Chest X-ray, PA view. Patient: 39 years old, sex F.
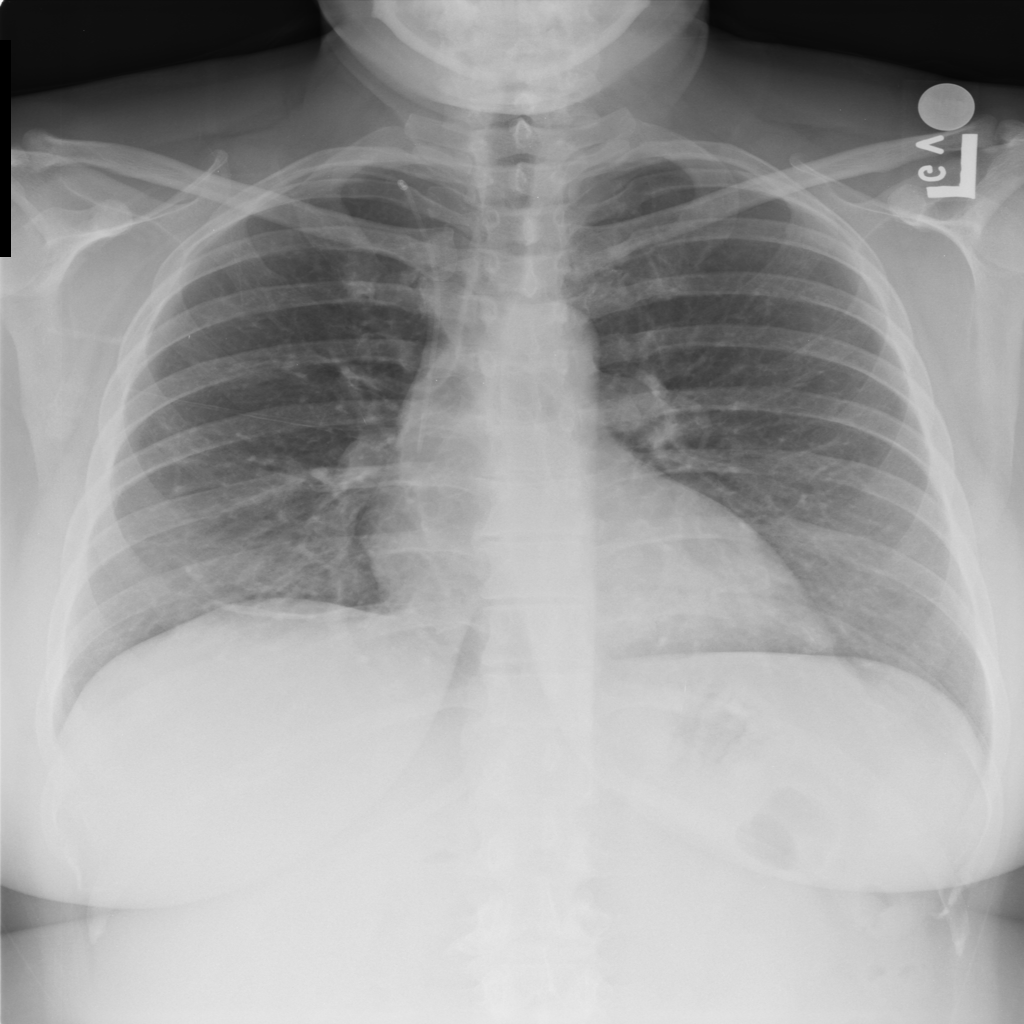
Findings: Atelectasis